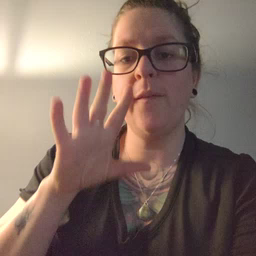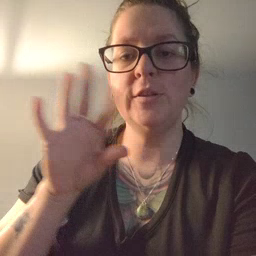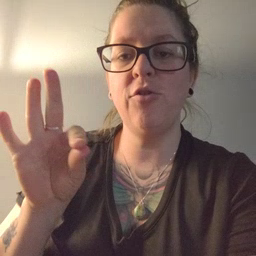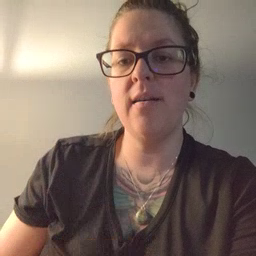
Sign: frenchfries